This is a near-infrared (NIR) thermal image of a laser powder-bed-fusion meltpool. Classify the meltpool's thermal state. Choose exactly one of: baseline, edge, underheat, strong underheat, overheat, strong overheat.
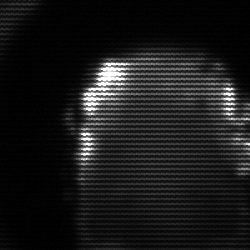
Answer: baseline